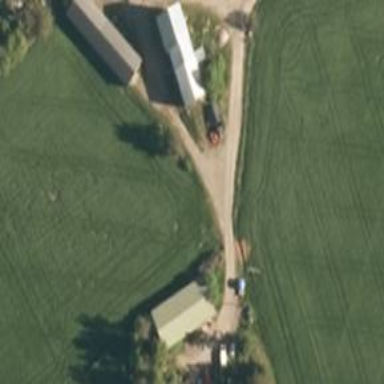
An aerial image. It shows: Farmyard area.